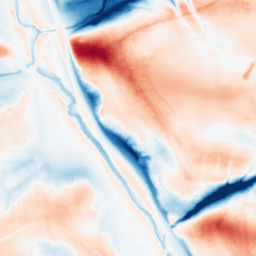
Category: classical
Decomposition family: gaussian_anisotropic
Decomposition parameters: sigma_x: 5
sigma_y: 20
Upsampling method: sinc_hamming
Upsampling parameters: scale: 2
kernel_size: 4
Upsampling scale: 2